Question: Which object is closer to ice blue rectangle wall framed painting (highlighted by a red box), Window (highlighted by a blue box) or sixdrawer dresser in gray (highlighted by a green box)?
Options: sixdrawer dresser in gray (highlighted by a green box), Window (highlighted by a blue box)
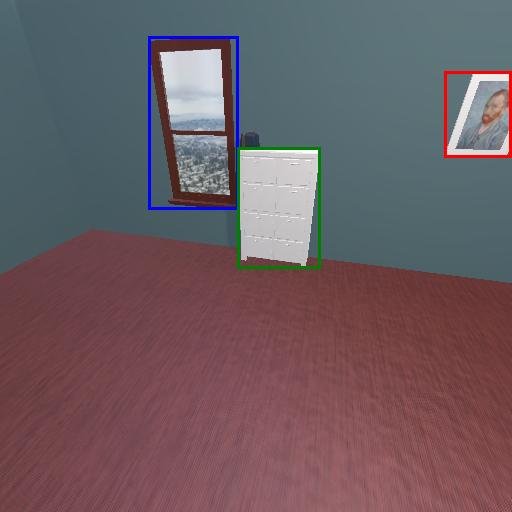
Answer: sixdrawer dresser in gray (highlighted by a green box)